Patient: sex F, age 83
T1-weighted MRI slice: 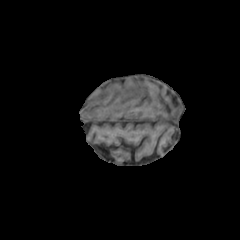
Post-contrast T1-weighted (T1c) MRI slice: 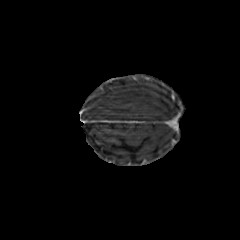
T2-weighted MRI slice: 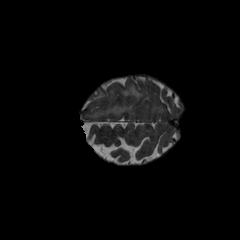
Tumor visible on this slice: yes
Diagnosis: Glioblastoma, IDH-wildtype
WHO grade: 4